Вы, конечно, знаете, что в природе существует сила трения, возможно, что вы знаете даже ее некоторые свойства.
Часть A. Теоретическая Чтобы ваша экспериментальная работа была осмысленной, а полученные результаты понятны, решите небольшую теоретическую задачу. Вы можете полностью решить эту задачу, даже не используя формулы.  Рис. 1 По горизонтальной поверхности может скользить брусок, привязанный с помощью пружины к неподвижному упору. Естественно, что между бруском и поверхностью существует трение. Направим ось $Ox$ вдоль пружины, начало отсчета совместим с положением недеформированной пружины. Будем считать, что брусок может двигаться только вдоль этой оси. Оказывается, что брусок может находиться в состоянии равновесия, даже если пружина слегка деформирована. В этой области (она называется областью застоя) координата бруска может принимать значения от $x= -l$ до $x=l$ (где $l$ — некоторое число). Постарайтесь очень кратко (но точно!) ответить на следующие вопросы.
Объясните, почему существует область застоя.
От чего зависит размер этой области?
Часть B. Наконец-то экспериментальная Соберите установку, показанную на рис. 1: доска закреплена на столе, к крайнему гвоздику прикреплён динамометр; нить, привязанная к его другому концу, переброшена через стержень. В подвешенный на ней стаканчик можно складывать грузы. Нить можно считать нерастяжимой. Если в стаканчик помещать грузы, то пружина динамометра растягивается. Договоримся растяжение пружины $x$ измерять в показаниях шкалы (одно маленькое деление — 1, большое деление — 10 единиц). во время измерений необходимо убедиться, что нить не касается столешницы (в том числе торца). При скольжении нити по неподвижному стержню (рис. 2) из-за наличия трения сила натяжения нити уменьшается, причём по разные стороны от стержня силы натяжения связаны соотношением \begin{equation} T_1= \beta T_0\tag{1}\end{equation}где $\beta$ — постоянный коэффициент (очевидно, что $\beta < 1$ ), зависящий только от коэффициента трения нити о стержень.  Рис. 2
Часть B1. Статика
Вы растянули пружину, расположив брусок в точке с координатой $x_0$, и отпустили. Брусок придет в движение и окончательно остановится в точке с координатой $x_1$. Нарисуйте схематический график зависимости конечной координаты бруска $x_1$ от его начальной координаты.
Если в стаканчик помещать грузы, то пружина динамометра может находится в равновесии (опять явление застоя!) в некотором диапазоне от $x_{нг}$ (нижняя граница) до $x_{вг}$. Измерьте зависимость координат нижней и верхней границ зоны застоя от числа грузов, помещенных в стакан. Постройте графики полученных зависимостей.
Предложите простую формулу, описывающую (может приближенно) эти зависимости. Найдите численные значения коэффициентов, входящих в эти формулы.
На том же листе миллиметровки постройте график зависимости положения равновесия пружины динамометра от числа грузов в стакане, при отсутствии силы трения.
Часть B2. Динамика Пружина окажется в некотором положении равновесия. С помощью нити, связывающей пружину со стаканчиком ее можно вывести из положения равновесия. Пусть начальное положение пружины определяется координатой $x_0$. Если после этого нить отпустить, то стаканчик и пружина могут начать двигаться. Обозначим конечное (после полной остановки) положение пружины $x_1$.
С помощью построенных графиков и найденных коэффициентов, рассчитайте коэффициент $\beta$ в формуле (1).
Измерьте зависимость координаты конечного положения пружины $x_1$ от ее начального положения $x_0$ (рекомендуем проводить измерения для $x_0$ от 0 до 50 с шагом в 5 делений). Постройте график полученной зависимости.
Укажите на этом графике найденную вами ранее область застоя (как для величины $x_0$, так и для величины $x_1$).
На этом же бланке нарисуйте, примерный график теоретической зависимости $x_1$ от $x_0$.
Объясните причины возможных расхождений между теоретической зависимостью и вашими экспериментальными данными.
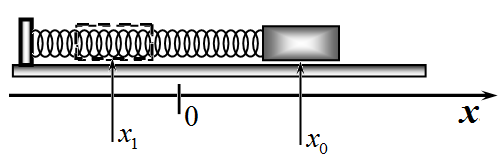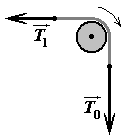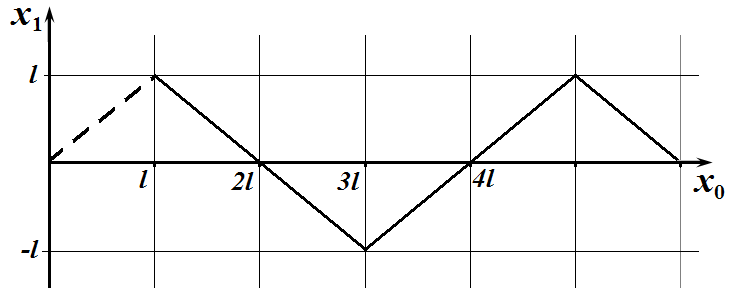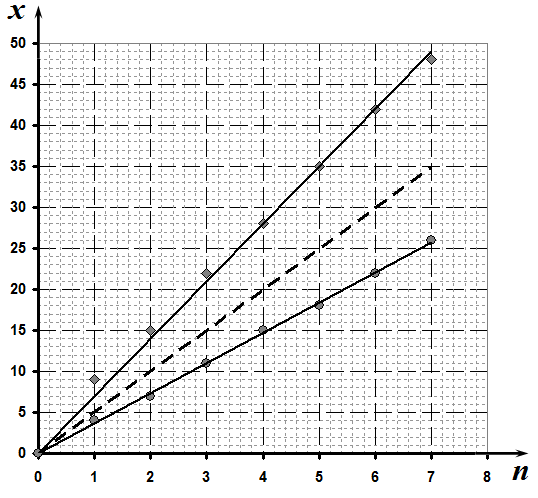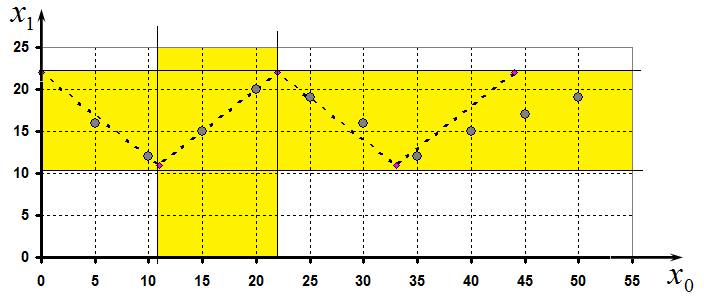
Объясните, почему существует область застоя.
Ответ: Область застоя существует потому, что:действует сила трения;величина трения покоя достигает максимального значения, после чего тело начинает двигаться;направление силы трения может быть различным.

От чего зависит размер этой области?
Ответ: Размер области застоя зависит от:материалов поверхности и бруска (коэффициента трения);массы бруска;жесткости пружины.

Вы растянули пружину, расположив брусок в точке с координатой $x_0$, и отпустили. Брусок придет в движение и окончательно остановится в точке с координатой $x_1$. Нарисуйте схематический график зависимости конечной координаты бруска $x_1$ от его начальной координаты.

Если в стаканчик помещать грузы, то пружина динамометра может находится в равновесии (опять явление застоя!) в некотором диапазоне от $x_{нг}$ (нижняя граница) до $x_{вг}$. Измерьте зависимость координат нижней и верхней границ зоны застоя от числа грузов, помещенных в стакан. Постройте графики полученных зависимостей.
Решение: Результаты измерений зависимостей $x_{нг}$ и $x_{вг}$ от числа грузов в стаканчике $n$ приведены в таблице и на графике. | $n$ | 0 | 1 | 2 | 3 | 4 | 5 | 6 | 7 | | --- | --- | --- | --- | --- | --- | --- | --- | --- | | $x_{вг}$ | 0 | 9 | 15 | 22 | 28 | 35 | 42 | 48 | | $x_{нг}$ | 0 | 4 | 7 | 11 | 15 | 18 | 22 | 26 |
Ответ: | $n$ | 0 | 1 | 2 | 3 | 4 | 5 | 6 | 7 | | --- | --- | --- | --- | --- | --- | --- | --- | --- | | $x_{вг}$ | 0 | 9 | 15 | 22 | 28 | 35 | 42 | 48 | | $x_{нг}$ | 0 | 4 | 7 | 11 | 15 | 18 | 22 | 26 | Ответ: $n$01234567$x_{вг}$09152228354248$x_{нг}$0471115182226

Предложите простую формулу, описывающую (может приближенно) эти зависимости. Найдите численные значения коэффициентов, входящих в эти формулы.
Решение: С помощью графиков можно найти значения коэффициентов наклона:
Ответ: Из приведенных графиков хорошо видно, что полученные зависимости с хорошей точностью являются прямо пропорциональными, поэтому могут быть описаны формулой:
Ответ: \begin{equation} x=kn\tag{1}\end{equation}  С помощью графиков можно найти значения коэффициентов наклона:
Ответ: \begin{equation} k_{вг}=7.0,\quad k_{нг}=3.7\tag{2} \end{equation}

На том же листе миллиметровки постройте график зависимости положения равновесия пружины динамометра от числа грузов в стакане, при отсутствии силы трения.
Ответ: Очевидно, что требуемая зависимость также является прямо пропорциональной. Коэффициент наклона этой прямой находится точно: если на пружину динамометра подвесить два груза, то его показания равны $1~Н$ (или $x=10$ в принятой системе единиц), следовательно, коэффициент наклона равен $k_0=5.0$ (по условию его рассчитывать не требовалось, но прямая должна быть проведена точно!) На рисунке в пункте B2.1 это пунктирная .линия.

С помощью построенных графиков и найденных коэффициентов, рассчитайте коэффициент $\beta$ в формуле (1).
Решение: Теоретически коэффициенты наклона прямых, описывающих верхнюю и нижнюю границы рассчитываются по формулам (при движении в одну сторону силы трения ослабляет силу тяжести, при движении в другую сторону ослабляет силу упругости пружины):\begin{equation} k_{вг}=\frac{k_0}{\beta},\quad k_{нг} = k_0 \cdot \beta\tag{3}\end{equation}Отсюда следует, что коэффициент $\beta$ может быть найден по формуле Отметим, что этот коэффициент также можно найти из формул $(3)$, при правильно найденном значении коэффициента $k_0$.
Ответ: \begin{equation} \beta = \sqrt \frac{k_{нг}}{k_{вг}} \approx 0.73\tag{4}\end{equation}  Отметим, что этот коэффициент также можно найти из формул $(3)$, при правильно найденном значении коэффициента $k_0$.

Измерьте зависимость координаты конечного положения пружины $x_1$ от ее начального положения $x_0$  (рекомендуем проводить измерения для $x_0$  от 0 до 50 с шагом в 5 делений). Постройте график полученной зависимости.
Решение: | $x_1$ | 16 | 12 | 15 | 20 | 19 | 16 | 12 | 15 | 17 | 19 | | --- | --- | --- | --- | --- | --- | --- | --- | --- | --- | --- | | $x_0$ | 5 | 10 | 15 | 20 | 25 | 30 | 35 | 40 | 45 | 50 |
Ответ: | $x_1$ | 16 | 12 | 15 | 20 | 19 | 16 | 12 | 15 | 17 | 19 | | --- | --- | --- | --- | --- | --- | --- | --- | --- | --- | --- | | $x_0$ | 5 | 10 | 15 | 20 | 25 | 30 | 35 | 40 | 45 | 50 | Ответ: $x_1$16121520191612151719$x_0$5101520253035404550

Укажите на этом графике найденную вами ранее область застоя (как для величины $x_0$, так и для величины $x_1$).
Ответ: Зона застоя выделена на рисунке жёлтым цветом.

На этом же бланке нарисуйте, примерный график теоретической зависимости $x_1$ от $x_0$.
Ответ: Качественно получается такая же зависимость, как и в рассмотренной в части A теоретической задаче. Поэтому и соответствующая теоретическая зависимость аналогична – она изображена на рисунке пунктиром.

Объясните причины возможных расхождений между теоретической зависимостью и вашими экспериментальными данными.
Ответ: Наибольшие отличия между экспериментальными и теоретическими значениями наблюдаются при больших начальных отклонениях. Причиной этого являются дополнительные потери механической энергии, главным образом из-за трения между стержнем и корпусом динамометра.
Темы:
E, Механика, Статика, IEPhO, Сухое трение, Трение